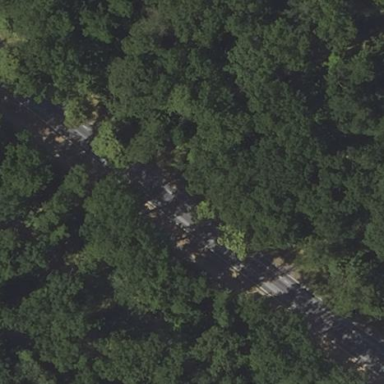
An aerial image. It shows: Forest area.